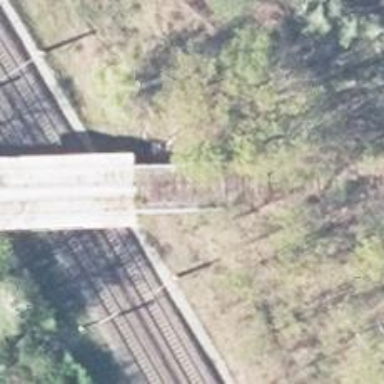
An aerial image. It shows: Disused railway bridge.